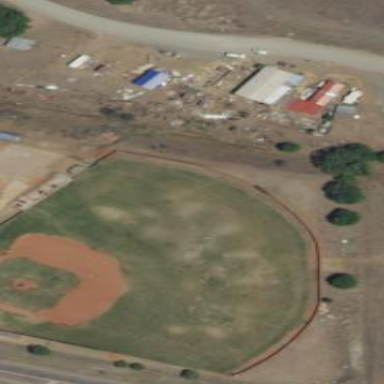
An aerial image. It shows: Baseball pitch for leisure land activities.